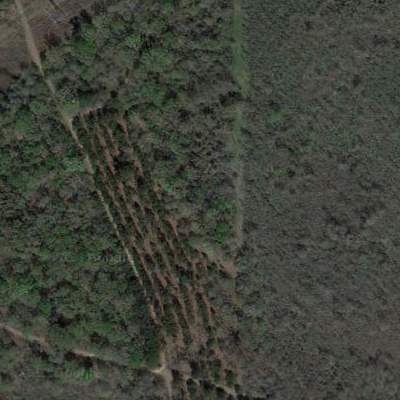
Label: Forest